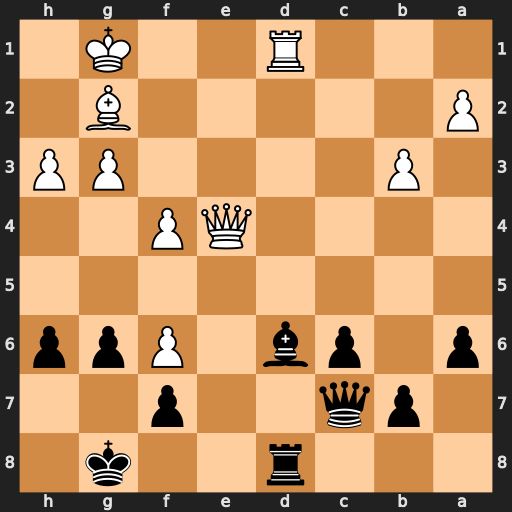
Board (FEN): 3r2k1/1pq2p2/p1pb1Ppp/8/4QP2/1P4PP/P5B1/3R2K1
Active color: b
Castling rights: -
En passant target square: -
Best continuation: Bc5+ Kh2 Rxd1